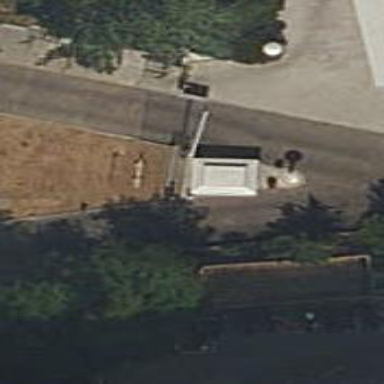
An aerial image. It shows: Lift gate barrier.